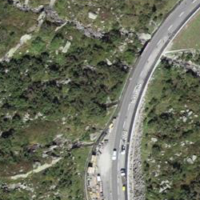
EUNIS habitat code: 26
Species observed at this site:
Rumex alpinus